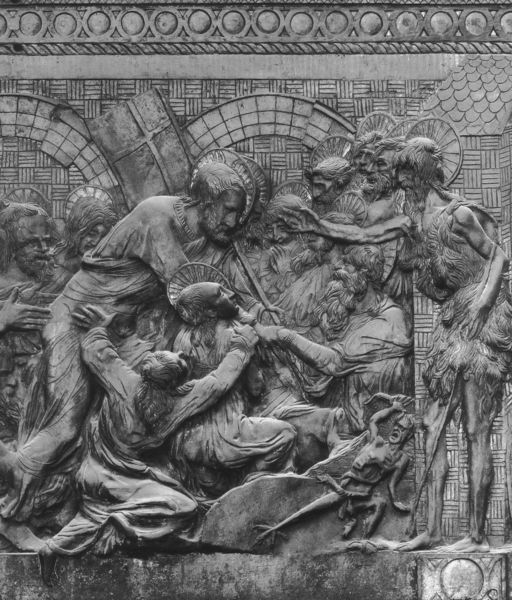
Titel: Reliefs der Auferstehungskanzel (Sängerkanzel)
Künstler: Donatello
Standort: Florenz, S. Lorenzo (EU - I - Toskana)
Schlagwörter: nackt, menschen, frau, männer, stützen, muster, ornament, bart, arm, arme, stein, tot, kirche, gewand, haare, turm, fell, relief, bogen, fahne, klein, banner, ornamente, verzierung, schild, kreuz, durcheinander, knien, tote, kreise, schein, heiligenschein, christus, jesus, fegefeuer, hölle, teufel, versuchung, kralle, heilige, jünger, heilig, maria, ungeheuer, aureole, stürzen, betteln, mager, kreuzgang, kruez, lamm gottes, kreuzweg, kreiz, teufe, anstrenung, orbament, ewiges gericht